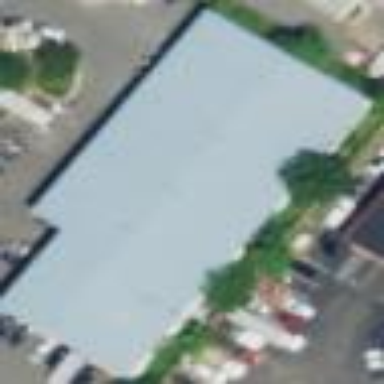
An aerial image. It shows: Industrial building.